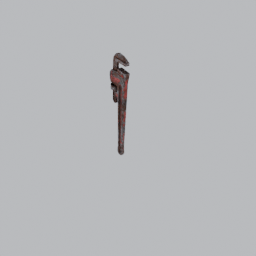
Label: tools